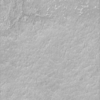
Label: not_dusty